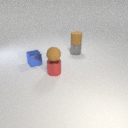
small red metal cylinder below small brown rubber sphere